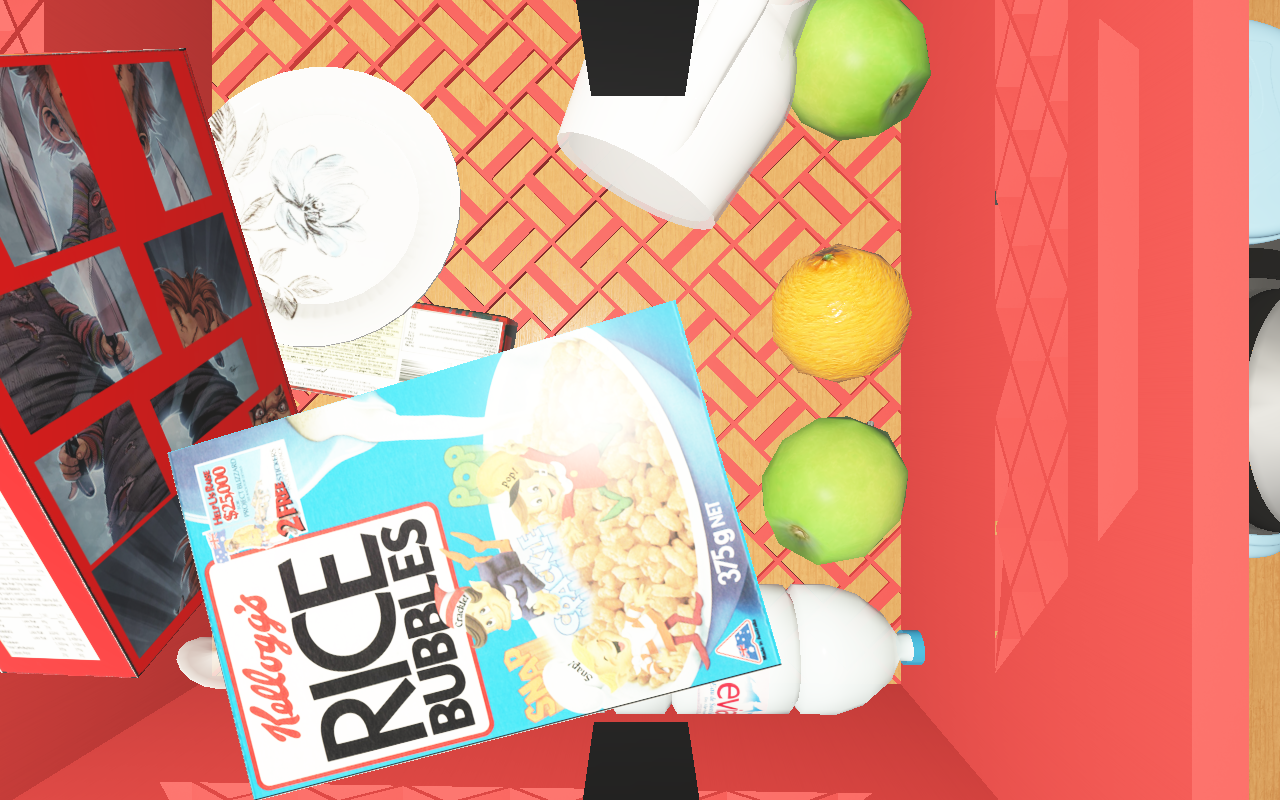
Objects in the scene:
carafe
water bottle
apple
apple
orange
spoon
plate
glass
jam jar
biscuit box